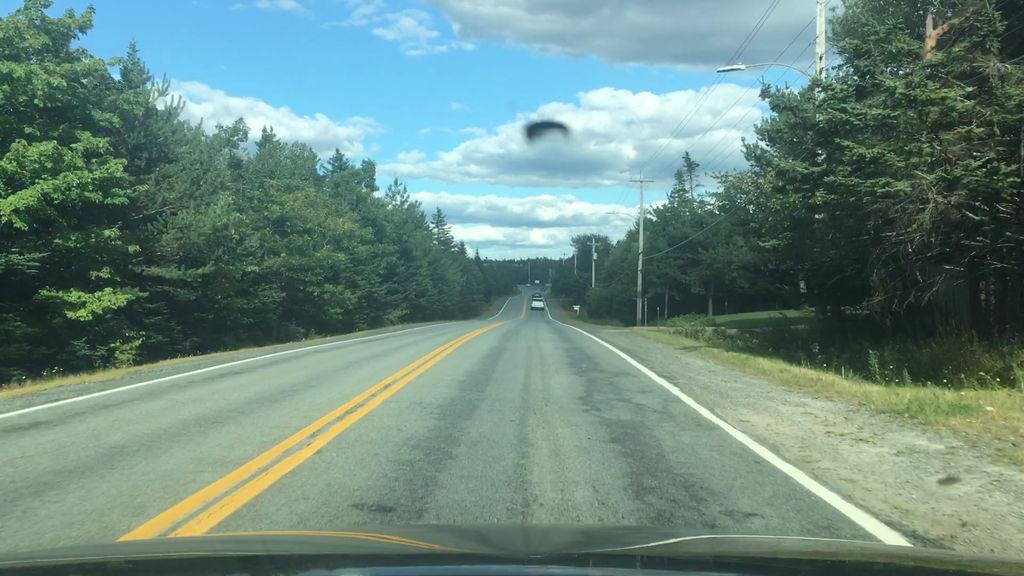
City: halifax